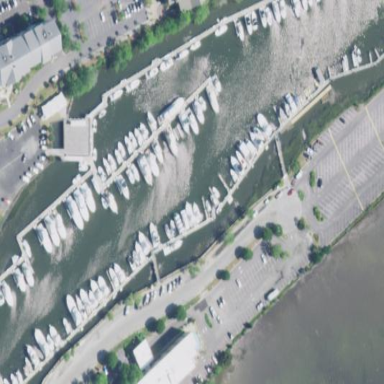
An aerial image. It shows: River flowing through marina area.